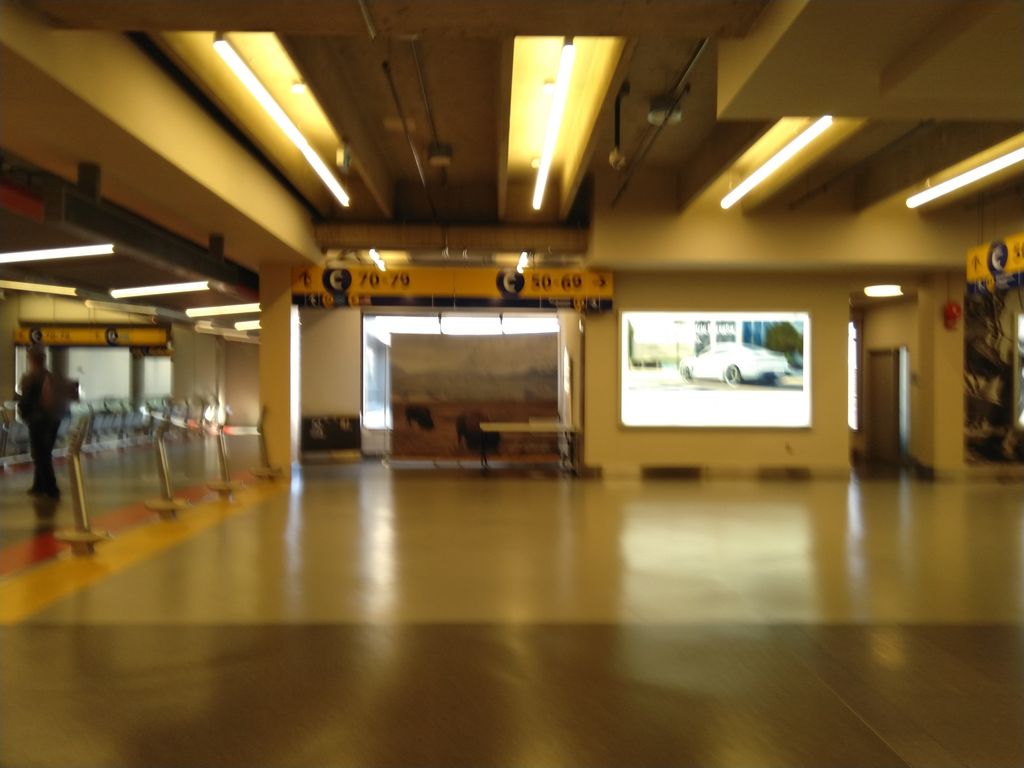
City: calgary